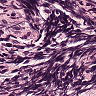
Metastatic tissue present: no